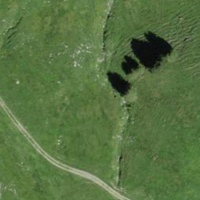
EUNIS habitat code: 26
Species observed at this site:
Crocus vernus